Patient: sex M, age 60
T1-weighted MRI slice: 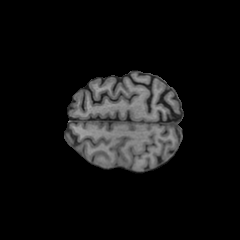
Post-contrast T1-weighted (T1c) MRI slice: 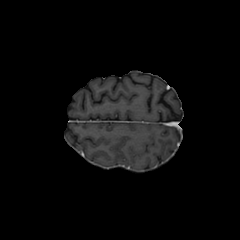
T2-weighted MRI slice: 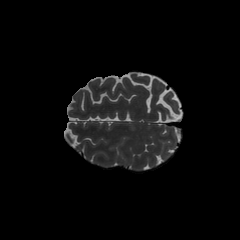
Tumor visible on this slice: no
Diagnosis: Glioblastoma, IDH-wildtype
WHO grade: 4